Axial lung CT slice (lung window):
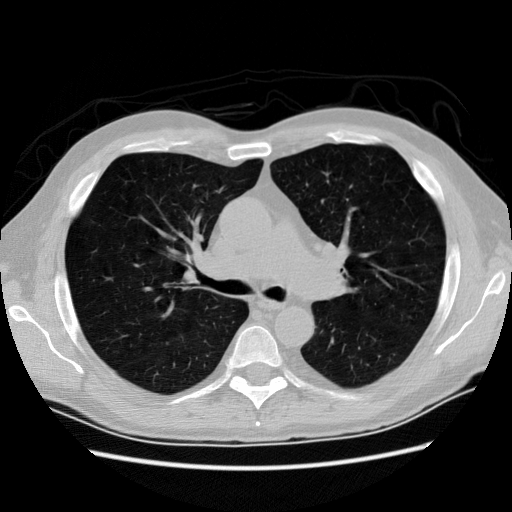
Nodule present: no